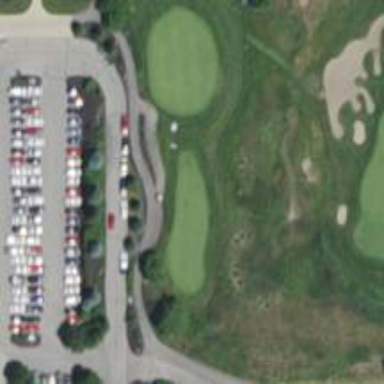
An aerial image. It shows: Path for golf carts.